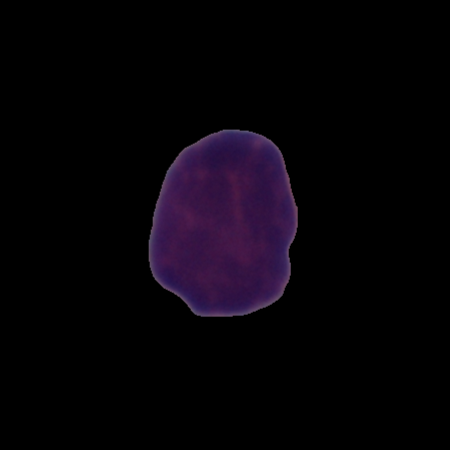
Label: healthy